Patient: sex F, age 77
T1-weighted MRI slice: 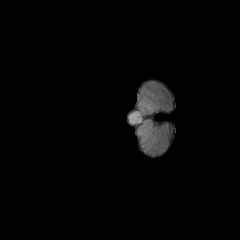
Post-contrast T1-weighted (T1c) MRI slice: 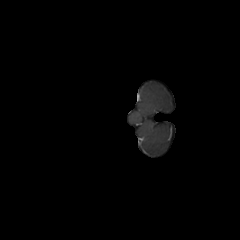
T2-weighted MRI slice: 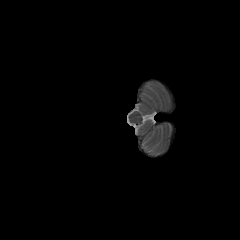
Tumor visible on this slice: no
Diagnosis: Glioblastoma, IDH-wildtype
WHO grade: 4